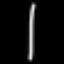
Label: line